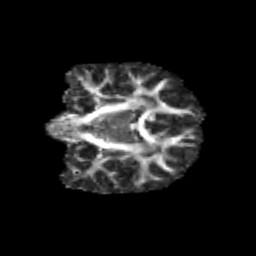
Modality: FA
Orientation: coronal
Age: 11
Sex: female
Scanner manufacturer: siemens
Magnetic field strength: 3 T
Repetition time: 3.8 s
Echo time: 0.07 s